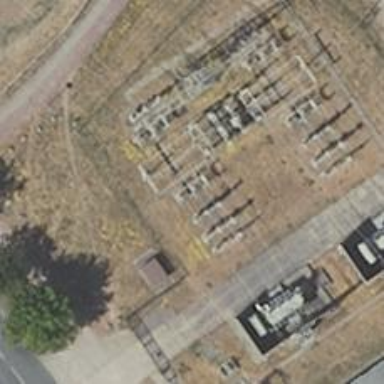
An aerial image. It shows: Switch for power supply.